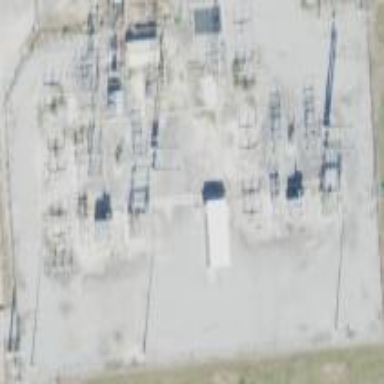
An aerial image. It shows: Industrial power substation surrounded by fence.